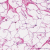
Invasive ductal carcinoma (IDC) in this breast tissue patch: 0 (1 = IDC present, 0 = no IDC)